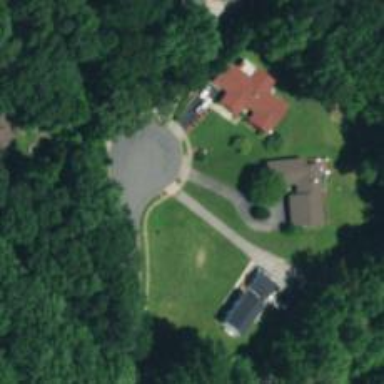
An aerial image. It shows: Driveway.